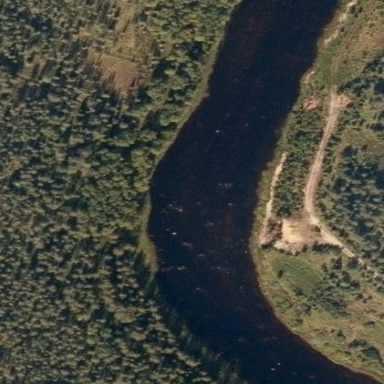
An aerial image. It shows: River with rapids flowing through natural water landscape.